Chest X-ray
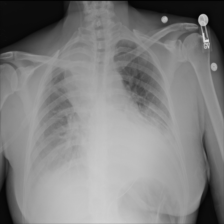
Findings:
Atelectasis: positive
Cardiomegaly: negative
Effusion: negative
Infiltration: negative
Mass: negative
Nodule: negative
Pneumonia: negative
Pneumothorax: negative
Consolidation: negative
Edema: negative
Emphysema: negative
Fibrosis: negative
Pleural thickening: negative
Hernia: negative